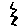
Label: zigzag